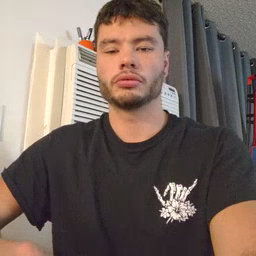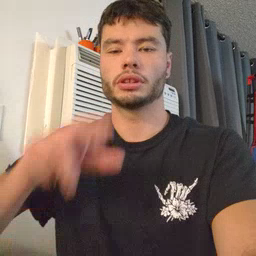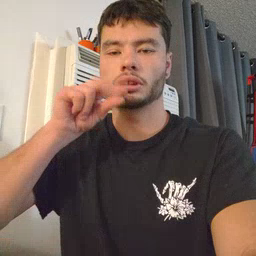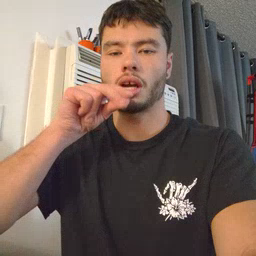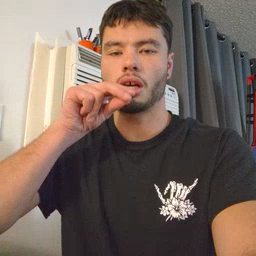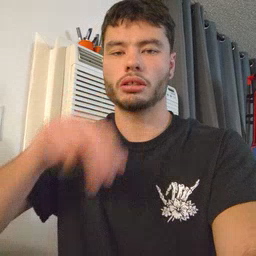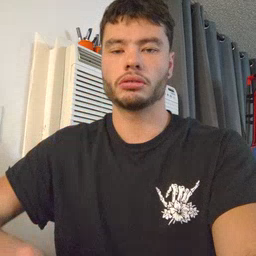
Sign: duck